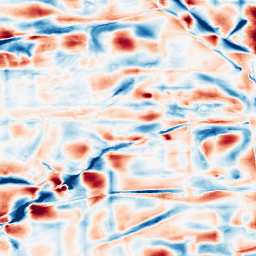
Category: wavelet
Decomposition family: wavelet_biorthogonal
Decomposition parameters: wavelet: bior2.4
level: 5
Upsampling method: bicubic_3x
Upsampling parameters: scale: 3
Upsampling scale: 3